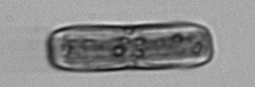
Label: Ephemera